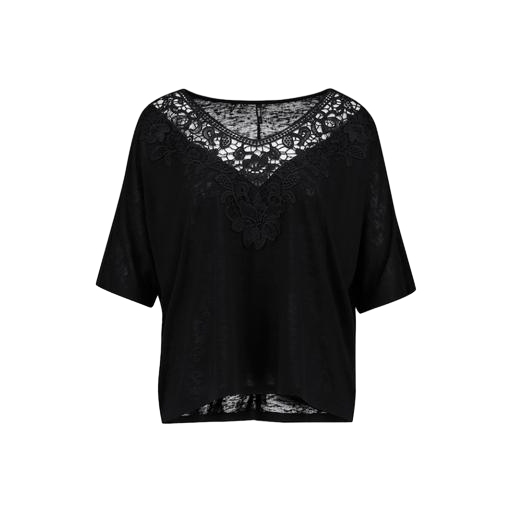
black plus size lace-yoke jersey t-shirt, black lace-yoke jersey t-shirt, black lace t-shirt, white background